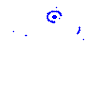
Particle: electron